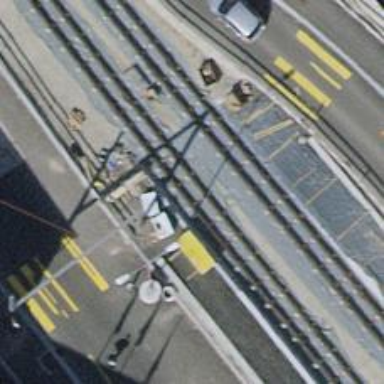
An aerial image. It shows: Tram crossing on the railway.